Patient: sex F, age 73
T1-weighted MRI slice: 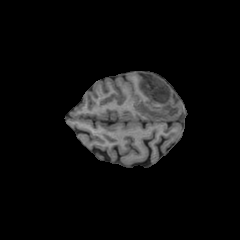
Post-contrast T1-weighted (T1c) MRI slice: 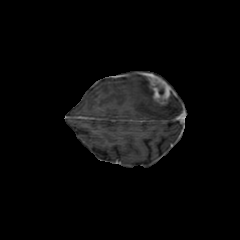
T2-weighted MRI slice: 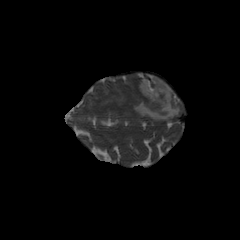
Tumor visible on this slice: yes
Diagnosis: Glioblastoma, IDH-wildtype
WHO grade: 4